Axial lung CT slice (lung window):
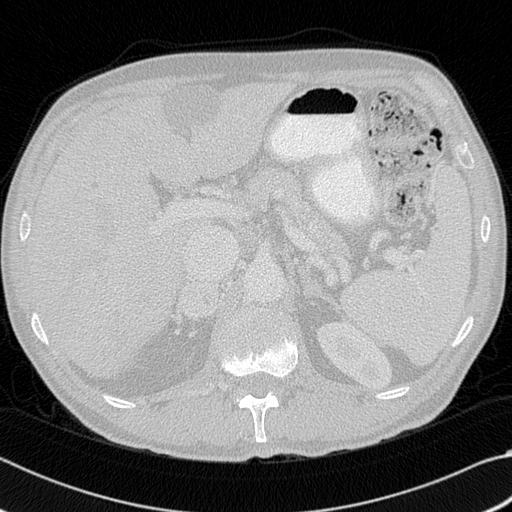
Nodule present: no